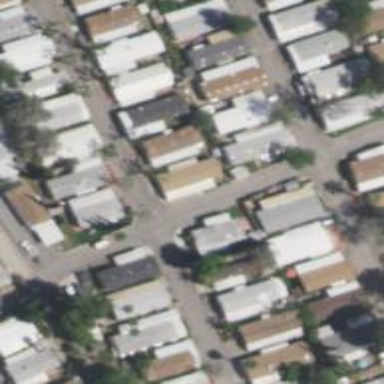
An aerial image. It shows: Service road in mobile home or trailer park.